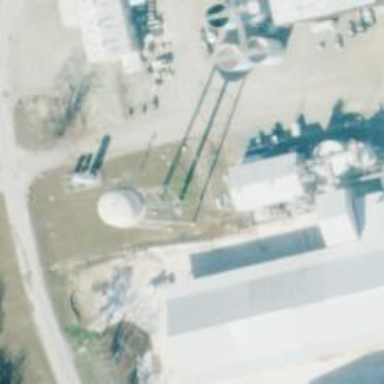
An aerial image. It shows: Water tower that is man-made.